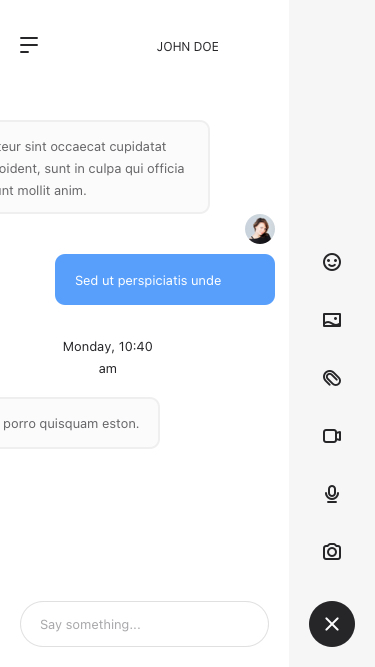
Text in this UI design:
Monday, 10:40 am
Sed ut perspiciatis unde omnis.